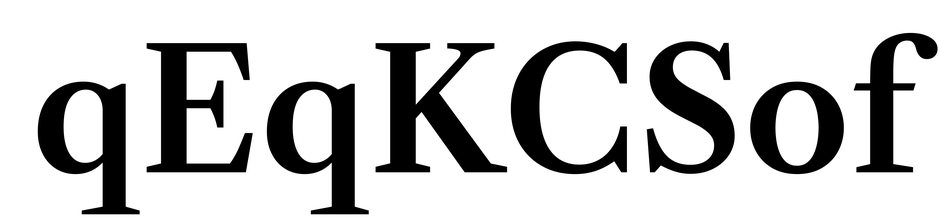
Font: LibreCaslonText_SemiBold